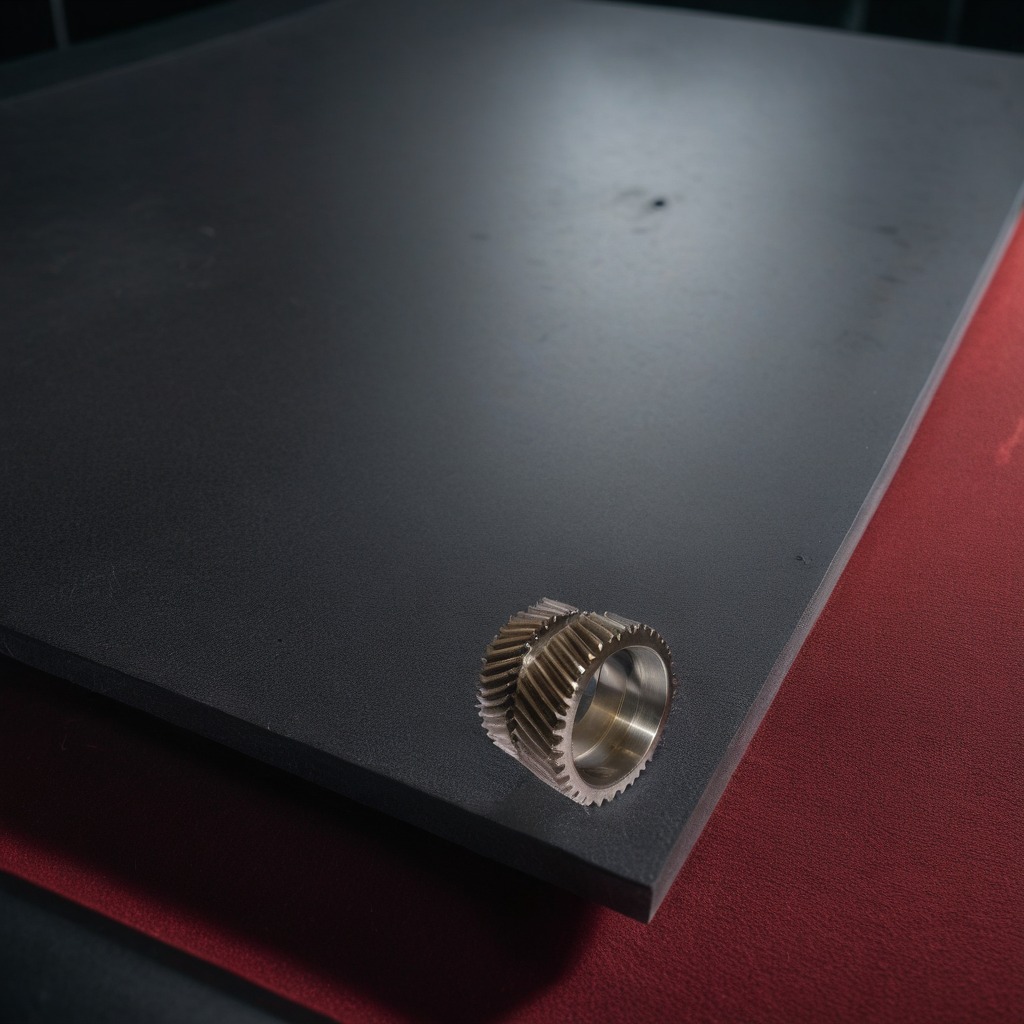
A steel gear with teeth is lying on a clean granite tabletop covered with a red rubber mat inside a workshop at night dim ambient light soft shadows worn but beneath the mat